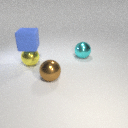
large yellow metal sphere in front of large cyan metal sphere